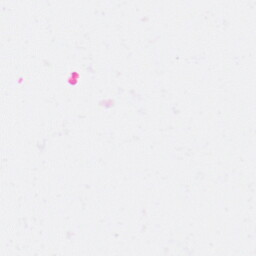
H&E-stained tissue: Heart